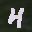
Label: 4